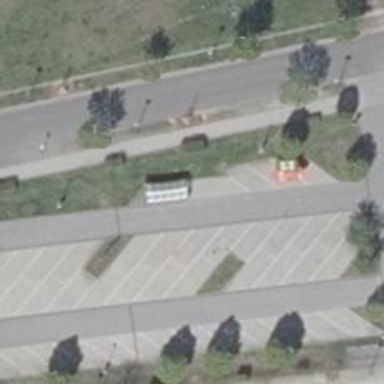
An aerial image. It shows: Parking area with asphalt surface.